RGB frame:
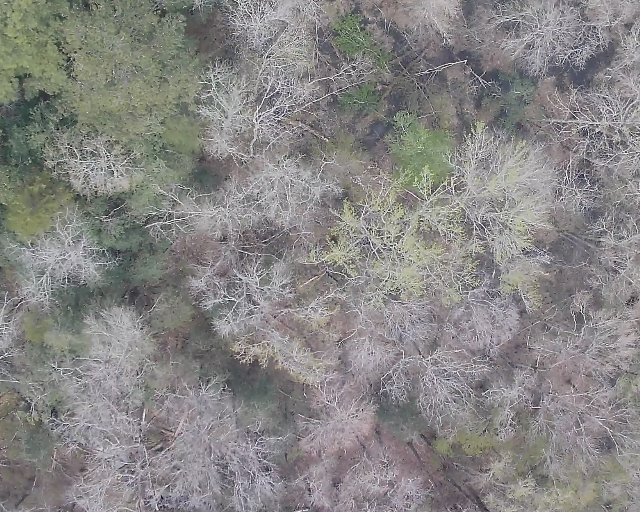
Thermal frame:
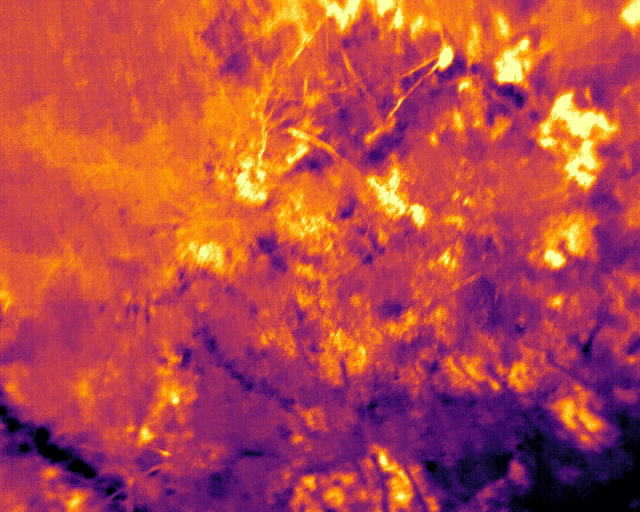
Captured: 2026-02-26 03:10:40
Pixels at or above 80 °C: 0 (fraction of frame: 0)